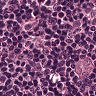
Metastatic tissue present: no